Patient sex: F
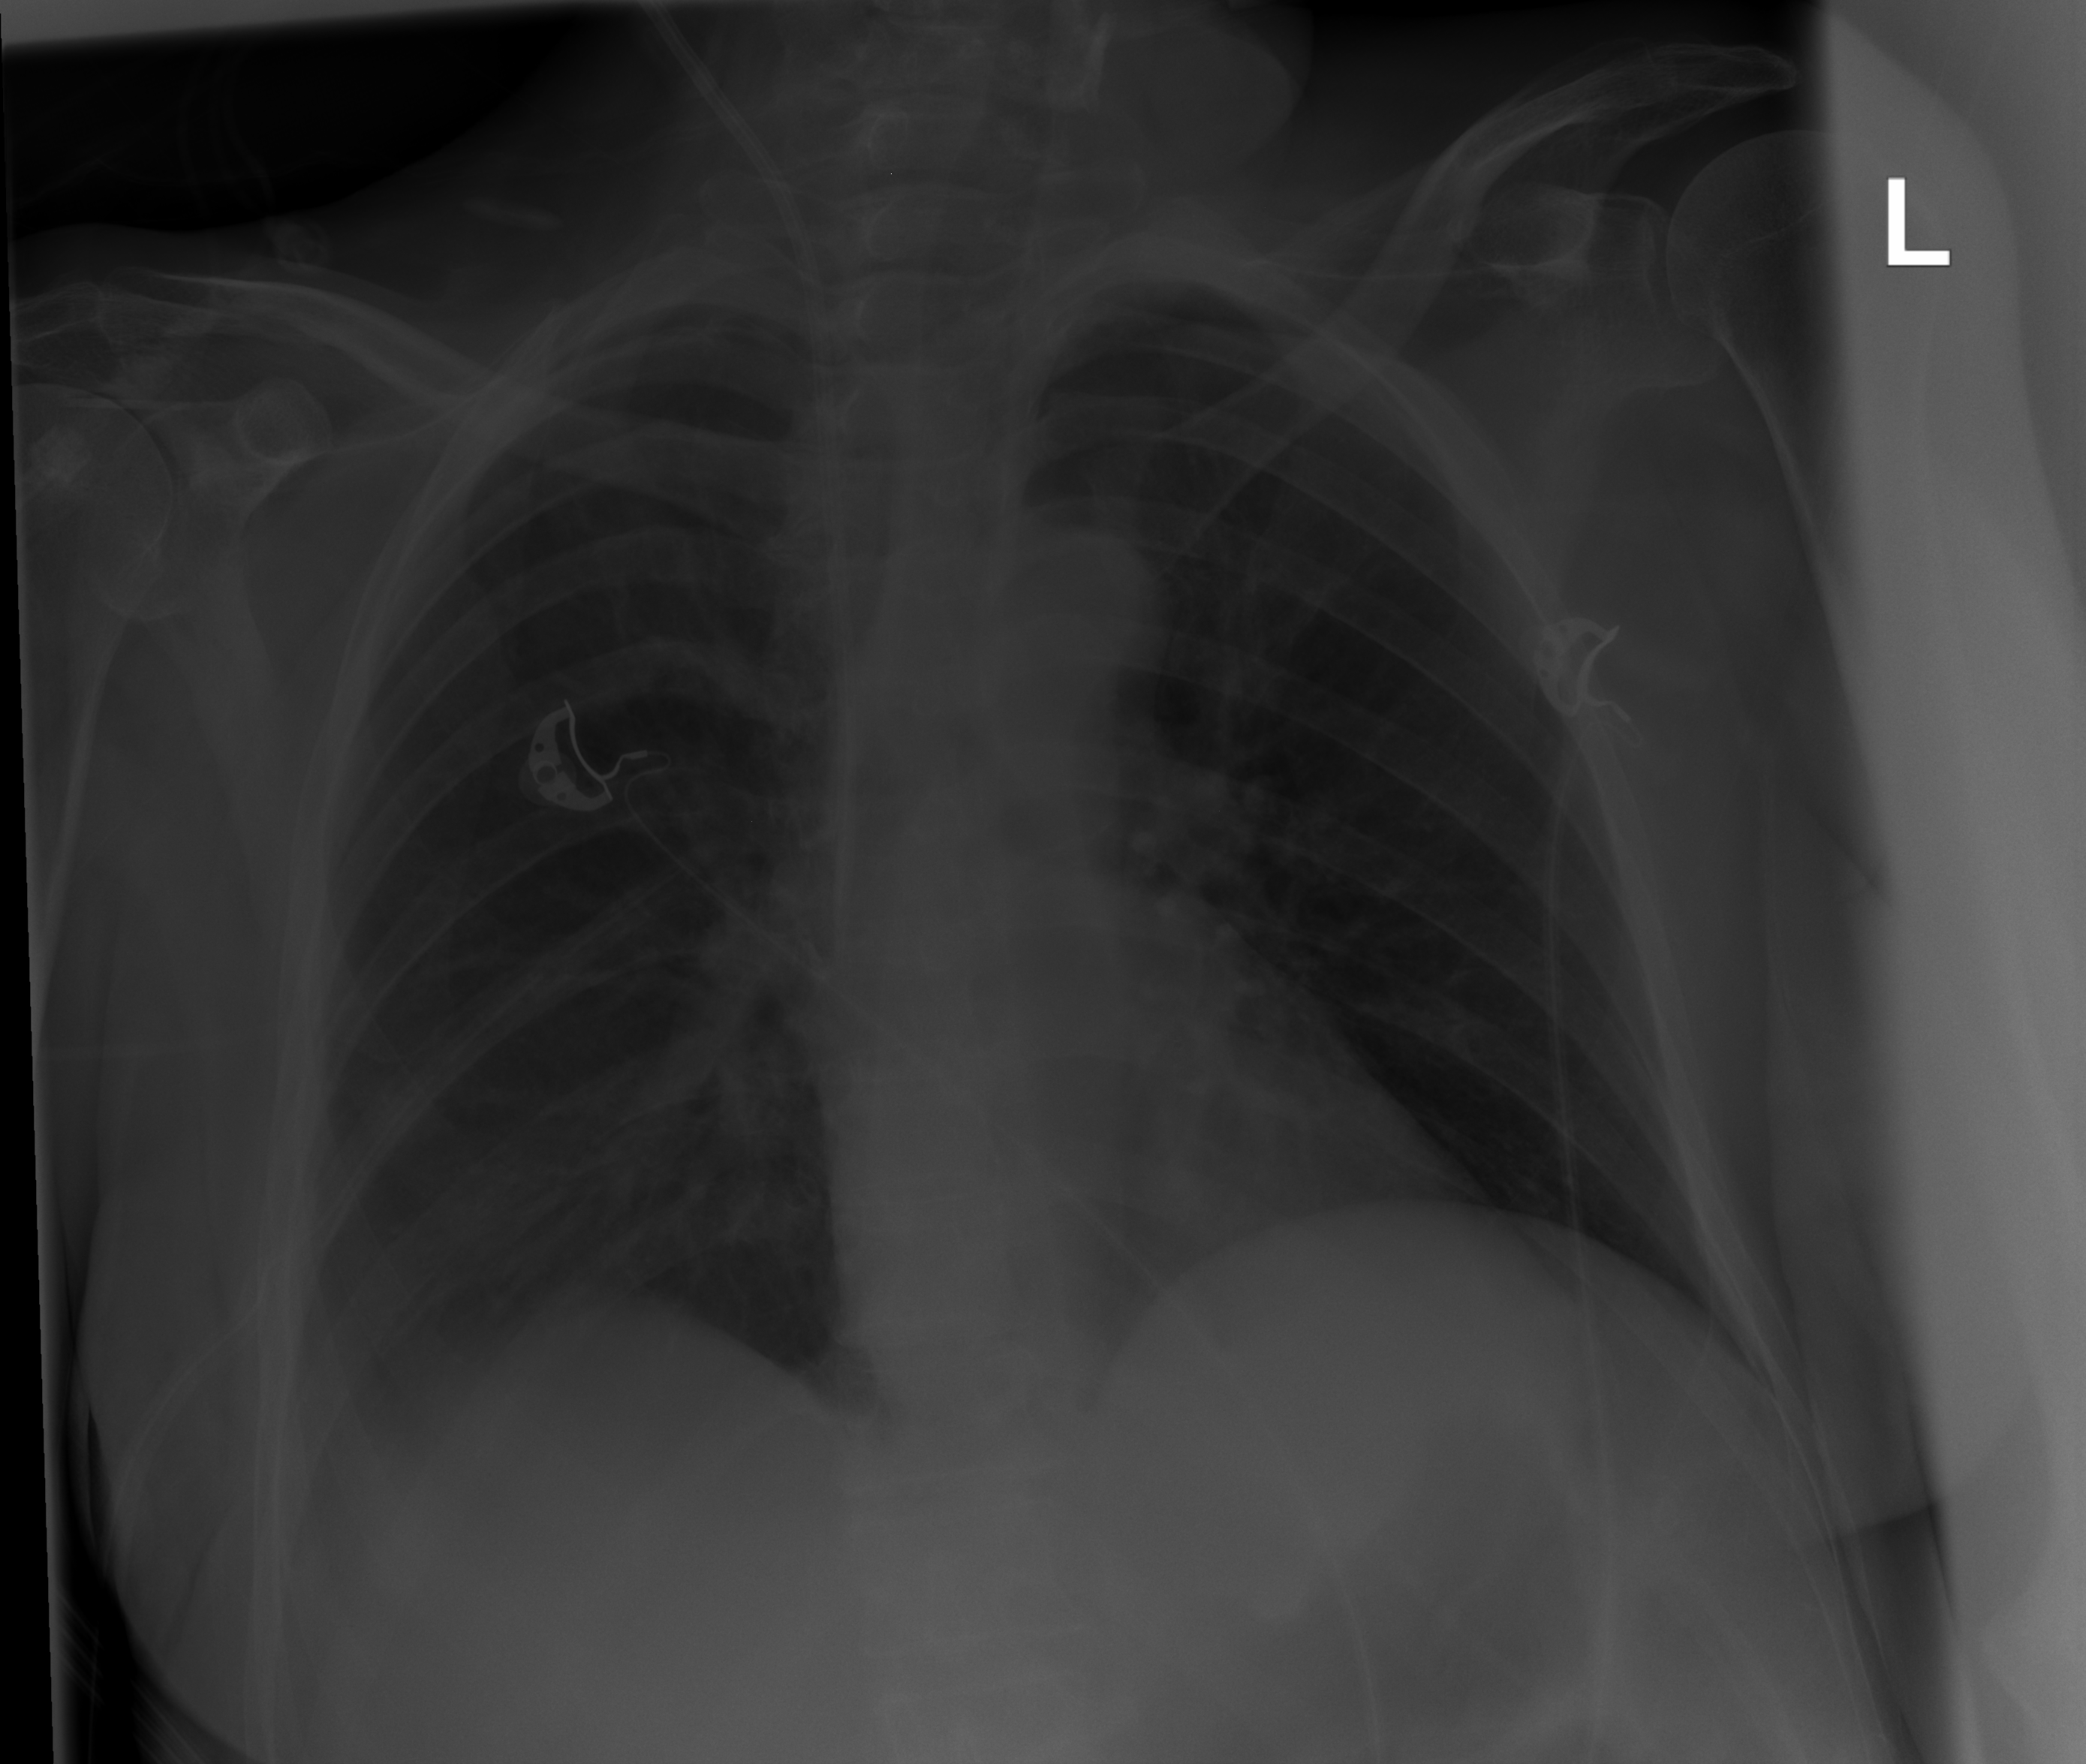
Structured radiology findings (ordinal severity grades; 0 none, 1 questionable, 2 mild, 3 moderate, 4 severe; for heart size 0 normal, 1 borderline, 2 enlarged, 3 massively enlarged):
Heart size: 0
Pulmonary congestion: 0
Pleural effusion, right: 2
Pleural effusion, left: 0
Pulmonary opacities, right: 0
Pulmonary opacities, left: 0
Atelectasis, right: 2
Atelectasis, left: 0